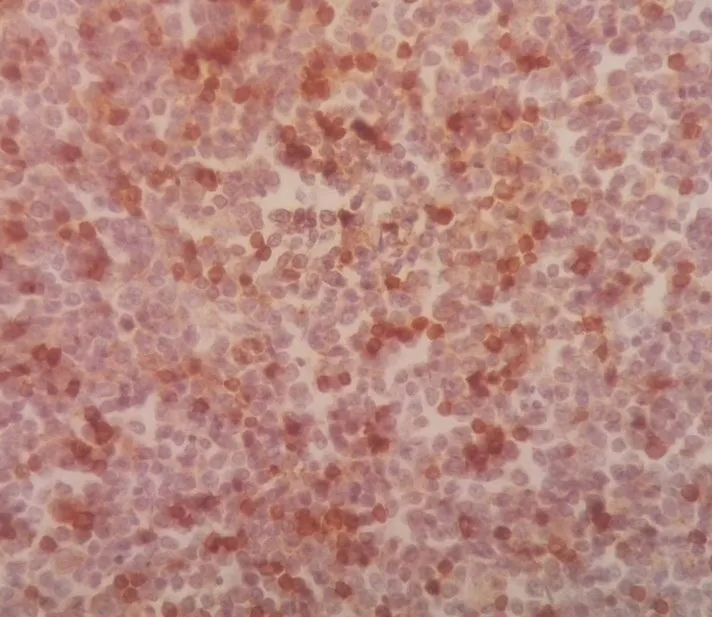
Spleen tissue biopsy, positive for CD30.
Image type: pathology (immunostaining)